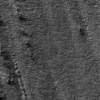
Label: not_dusty